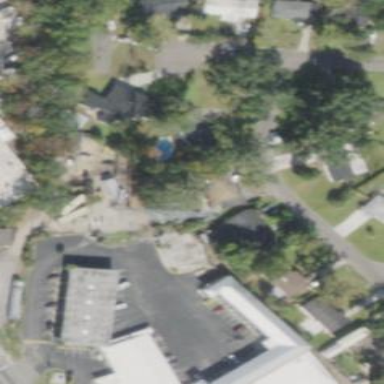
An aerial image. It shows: Motel that caters to tourists.